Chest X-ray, PA view. Patient: 53 years old, sex F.
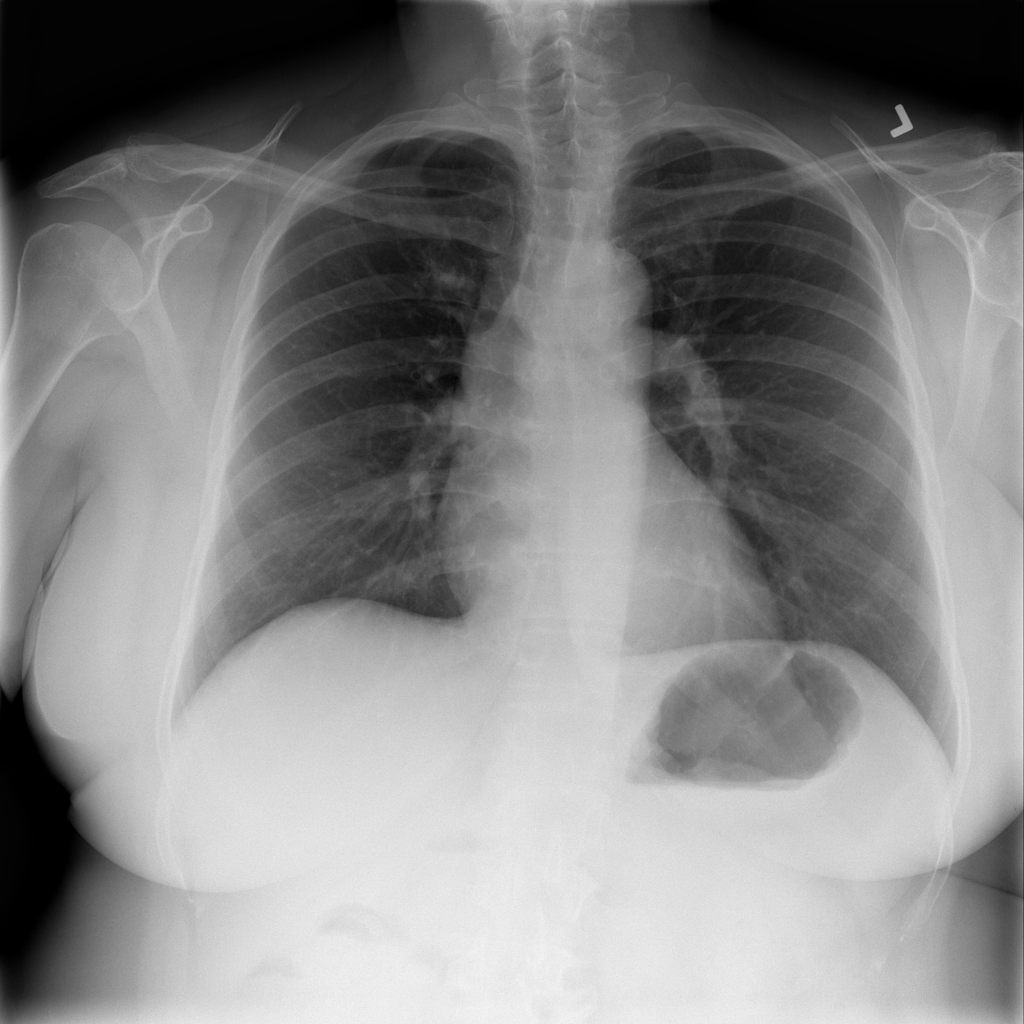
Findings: No Finding